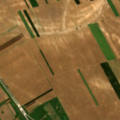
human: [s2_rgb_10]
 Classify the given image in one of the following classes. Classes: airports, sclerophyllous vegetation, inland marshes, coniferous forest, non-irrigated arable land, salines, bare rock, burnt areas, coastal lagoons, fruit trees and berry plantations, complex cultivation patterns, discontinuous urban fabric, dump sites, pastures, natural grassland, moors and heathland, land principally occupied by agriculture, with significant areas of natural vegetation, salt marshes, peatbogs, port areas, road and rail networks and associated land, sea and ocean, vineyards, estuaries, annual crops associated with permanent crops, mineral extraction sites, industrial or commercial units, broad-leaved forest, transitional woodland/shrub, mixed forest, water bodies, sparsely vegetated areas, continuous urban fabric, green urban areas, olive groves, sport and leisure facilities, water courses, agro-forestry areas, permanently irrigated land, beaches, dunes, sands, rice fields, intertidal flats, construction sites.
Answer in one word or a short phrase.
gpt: industrial or commercial units, non-irrigated arable land